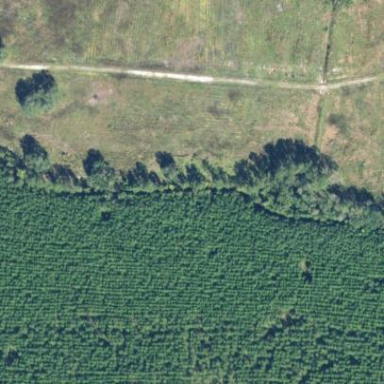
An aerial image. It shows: Forest area.